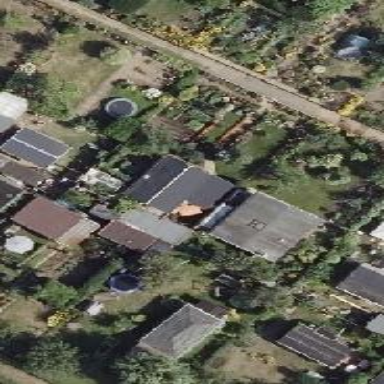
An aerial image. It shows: Plot within allotments.